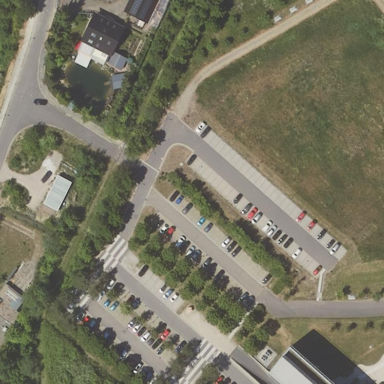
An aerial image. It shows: Parking area with surface.